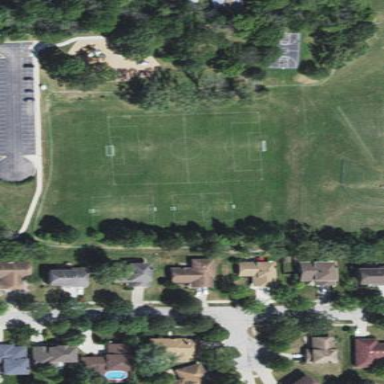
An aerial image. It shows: Soccer pitch for leisureland activities.